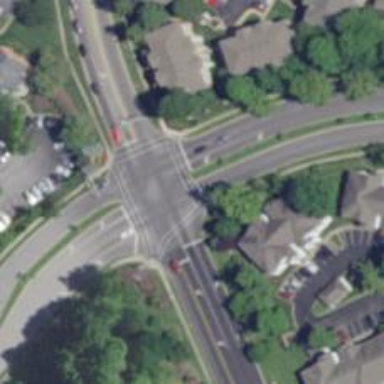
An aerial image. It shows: Crossing on the road.